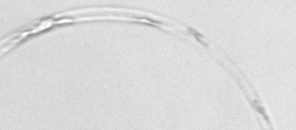
Label: Guinardia_striata